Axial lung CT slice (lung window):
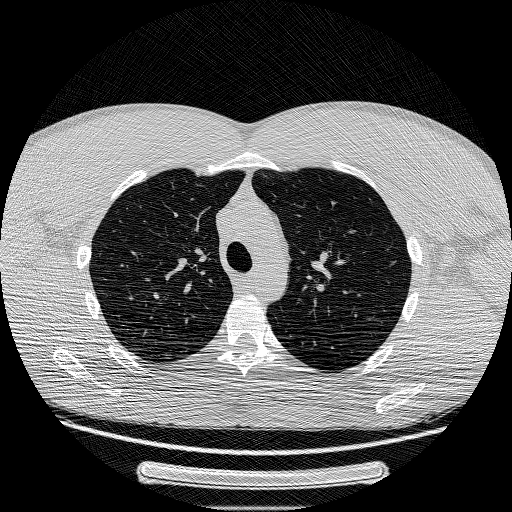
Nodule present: no